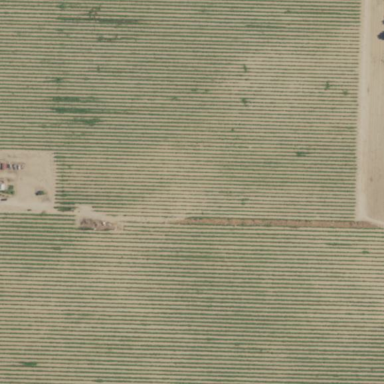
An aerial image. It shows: Beautiful vineyard in the countryside.